Question: I need to overlap 3 images and center them within a twitter bootstrap row-fluid div. Here is an example of what it should look like:

The solution can use javascript but I'd prefer if it didn't. Also, when the browser is resized the images should remain in the center of Div 1. Anyone have any idea how to do this?
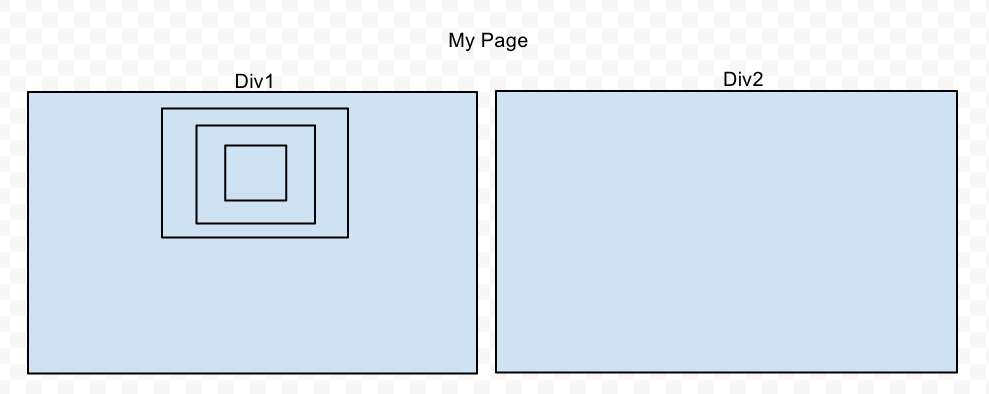
Answer: Overlaping:
<URL>
To center them, use 'margin-left' and 'margin-right:auto', as long as the parent has a fixed width.